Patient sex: F
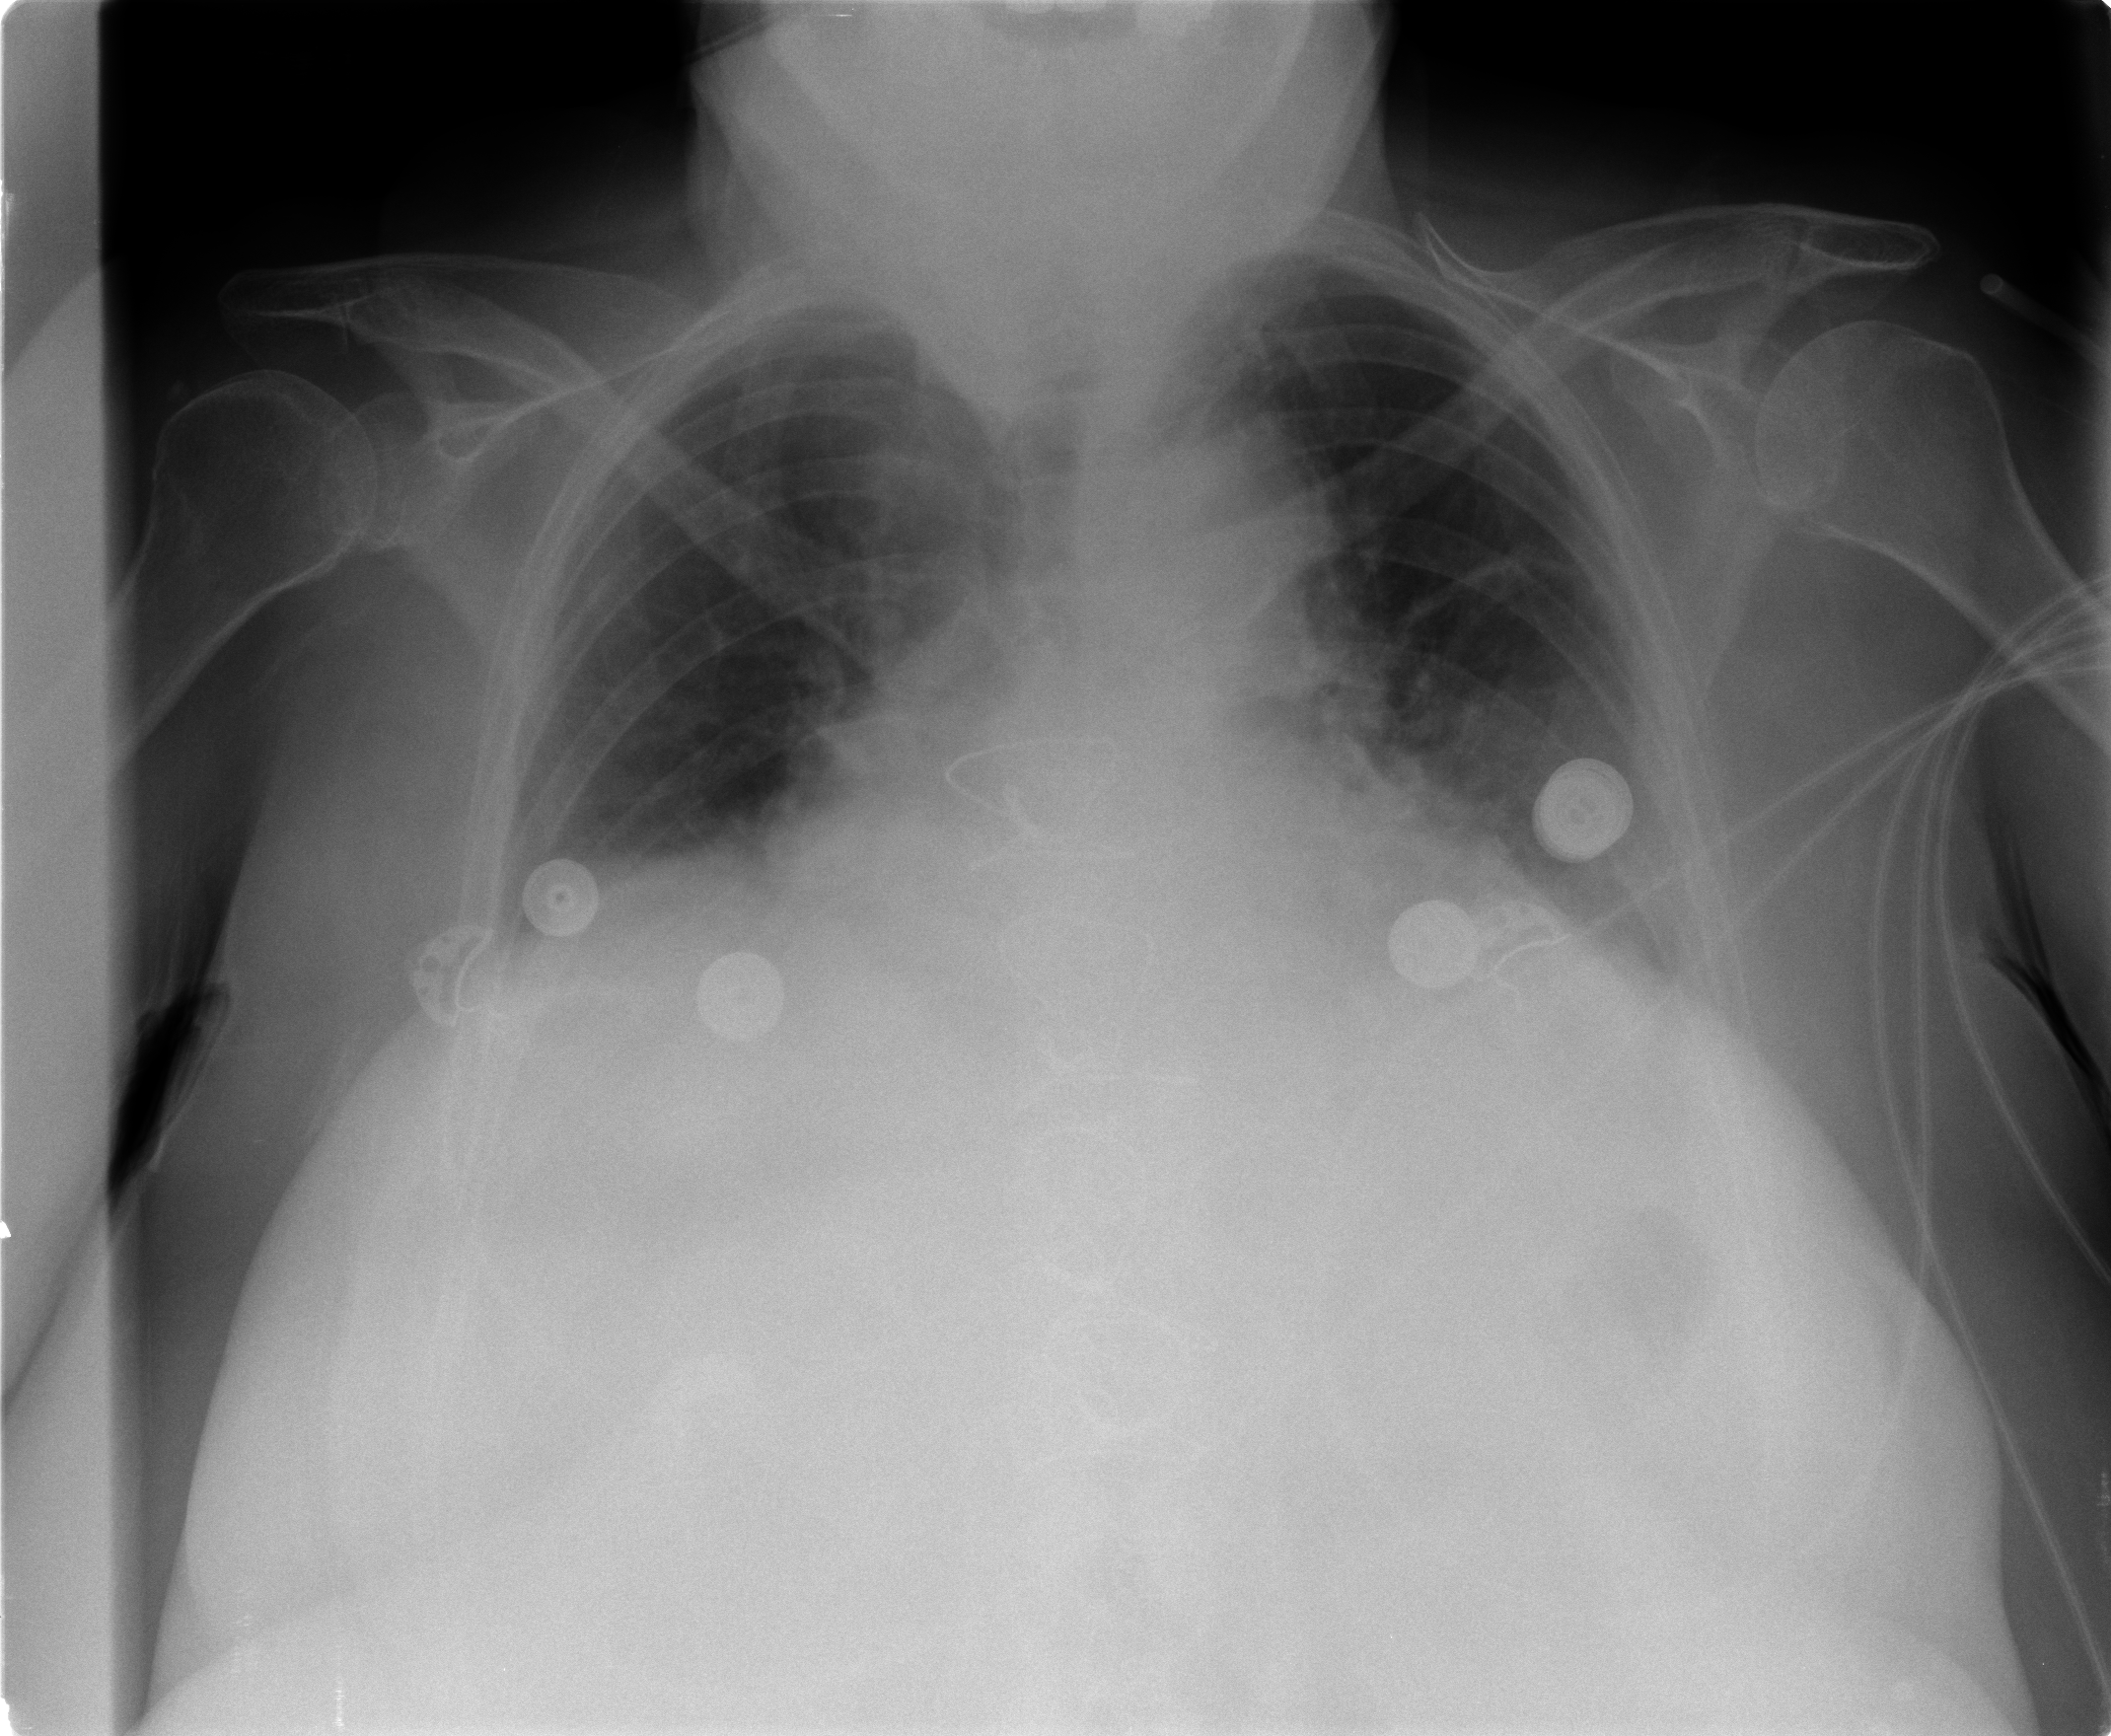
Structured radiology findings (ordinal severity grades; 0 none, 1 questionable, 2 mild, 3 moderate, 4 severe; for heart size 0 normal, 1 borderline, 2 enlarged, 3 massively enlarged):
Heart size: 2
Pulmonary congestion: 0
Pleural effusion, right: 1
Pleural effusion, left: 2
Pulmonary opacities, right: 0
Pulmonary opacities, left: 0
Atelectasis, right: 2
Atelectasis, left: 2